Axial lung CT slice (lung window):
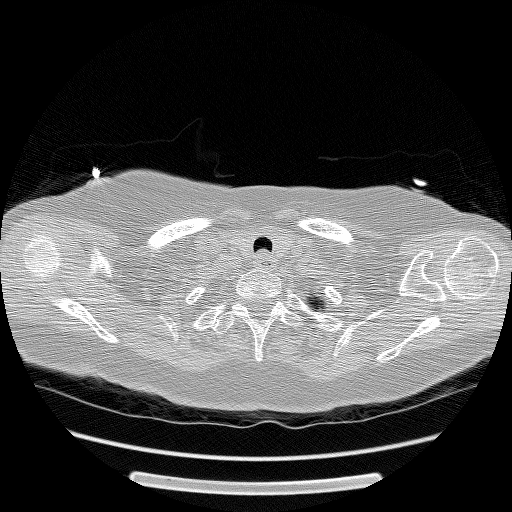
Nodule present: no